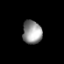
Tissue: prostate
Cell type: B cells
Senescence score: 0.8486
Nuclear area (px): 443
Mean DAPI intensity: 148.086